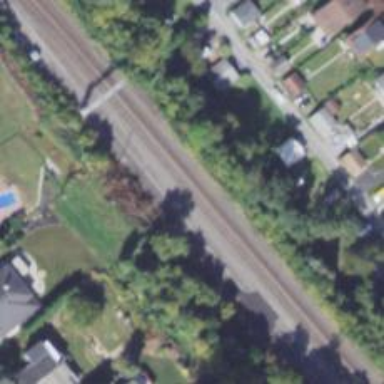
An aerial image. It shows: Railway track.